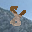
Label: 8